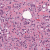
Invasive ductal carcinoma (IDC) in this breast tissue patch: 1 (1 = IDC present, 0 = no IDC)